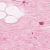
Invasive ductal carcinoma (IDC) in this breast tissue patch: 0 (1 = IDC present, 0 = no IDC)